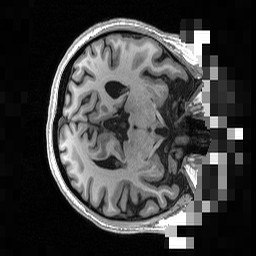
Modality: T1w
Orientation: axial
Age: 29
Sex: female
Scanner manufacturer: siemens
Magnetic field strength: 3 T
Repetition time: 2.53 s